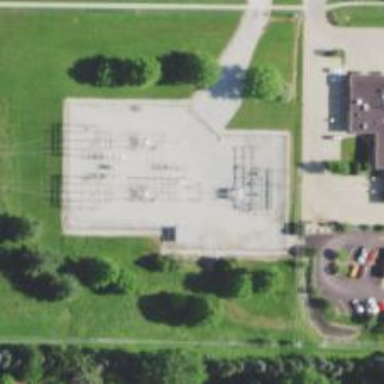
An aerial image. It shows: Switch for power supply.